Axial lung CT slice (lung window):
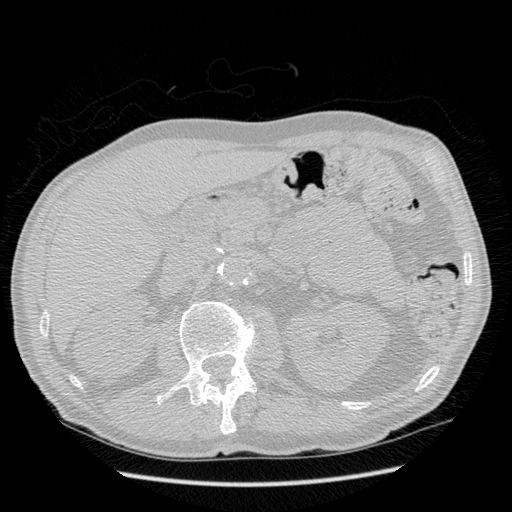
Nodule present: no